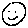
Label: smiley face